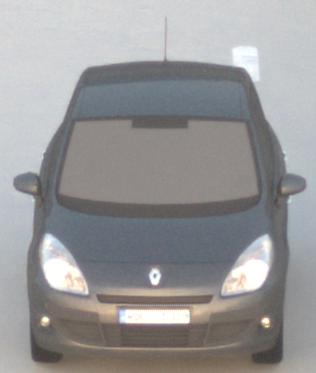
Make: Renault
Model: Scénic 1.6 16V 110
Detailed model: Scénic (III)
Model produced from: 2009/06
Model produced until: 2010/08
Doors: 5
Color: gray
Road condition: dry road
Daytime: sunrise or sunset
Contrast: low contrast